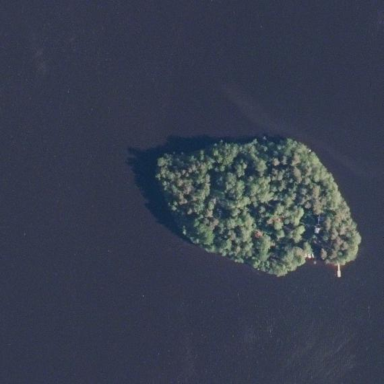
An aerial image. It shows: Image showing island.